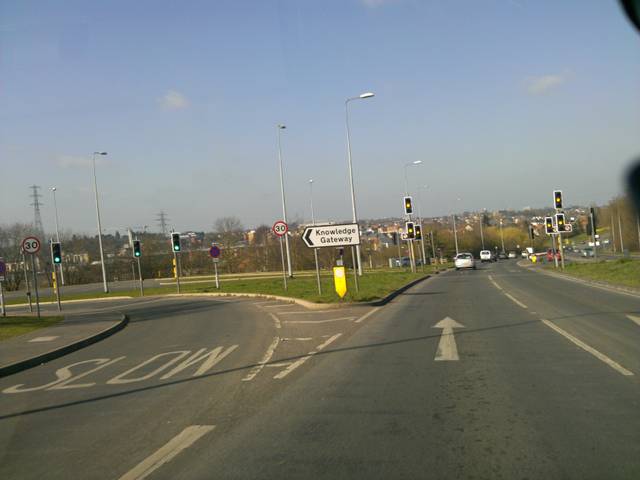
Region: United Kingdom
Coordinates: 51.881, 0.941